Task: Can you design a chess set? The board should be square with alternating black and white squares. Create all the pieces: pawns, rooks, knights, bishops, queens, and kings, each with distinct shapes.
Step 1573:
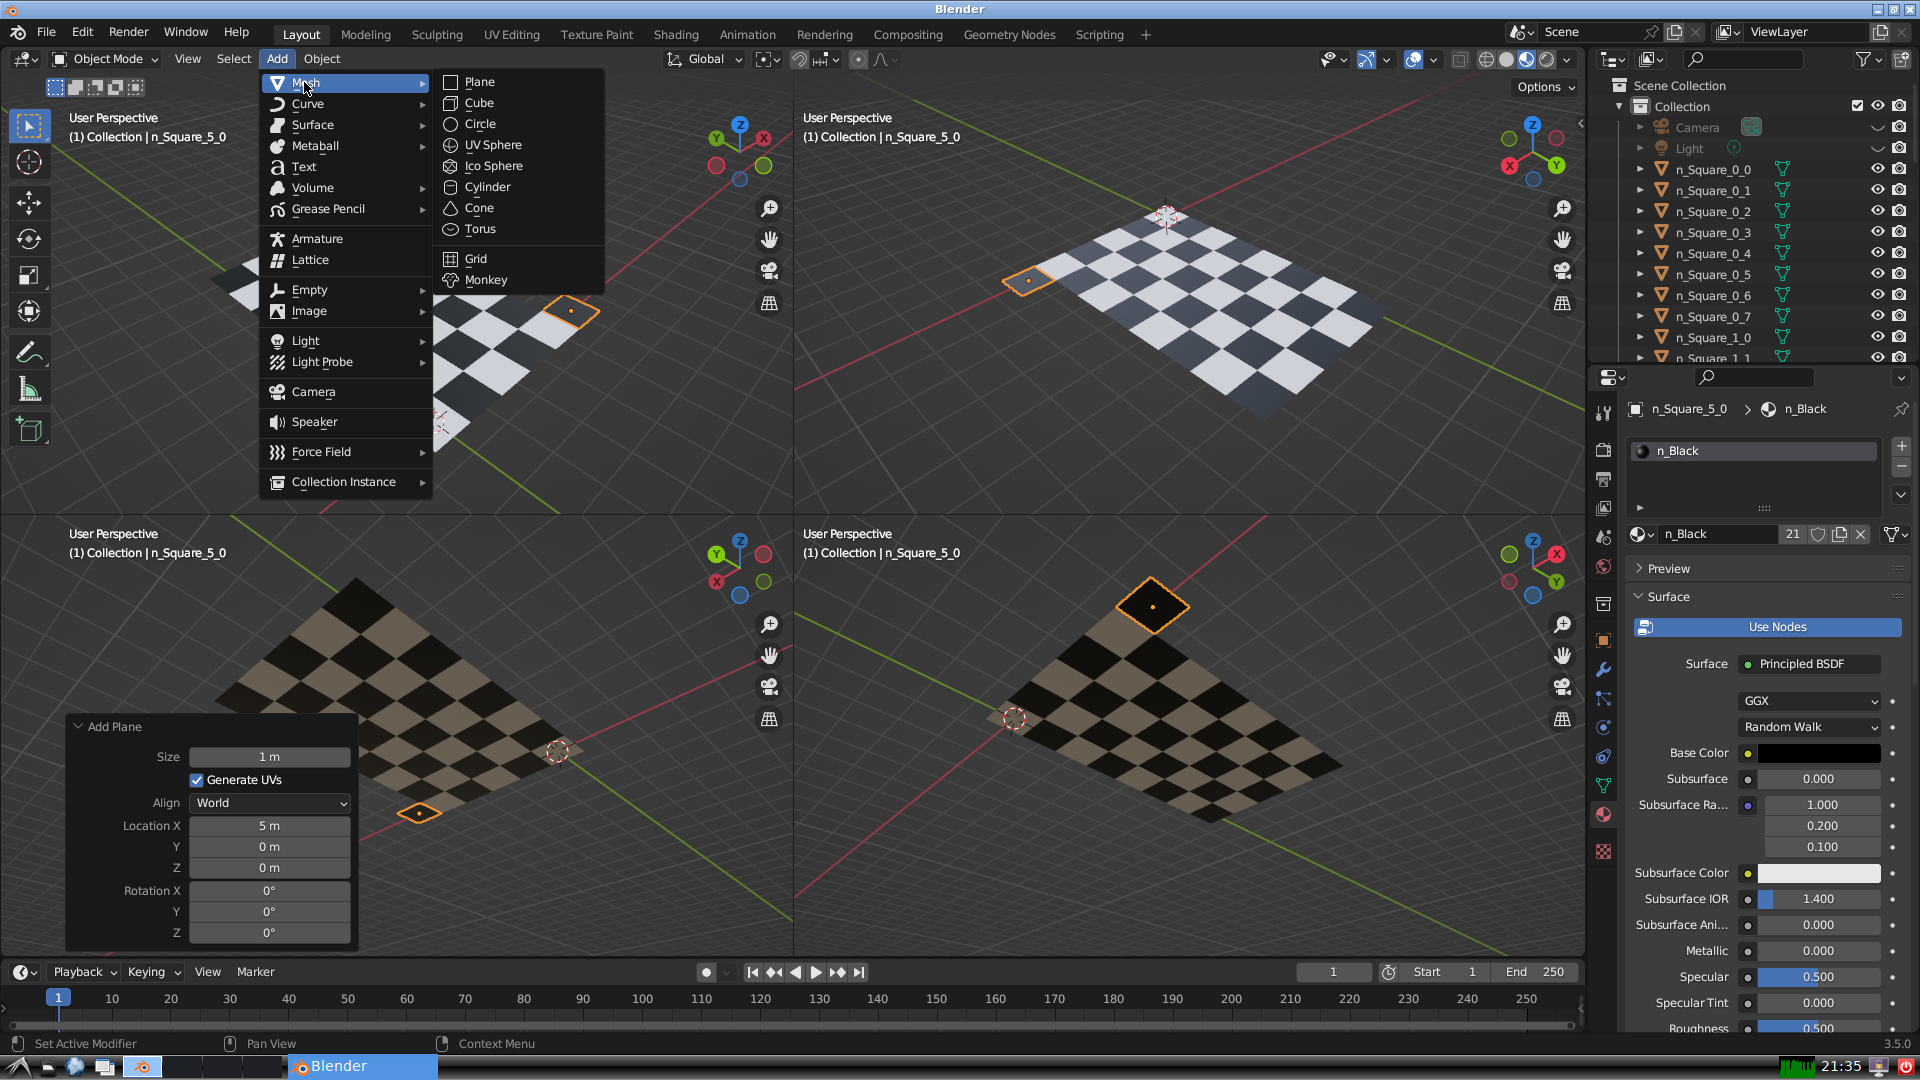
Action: {"mouse_move": [499, 79]}